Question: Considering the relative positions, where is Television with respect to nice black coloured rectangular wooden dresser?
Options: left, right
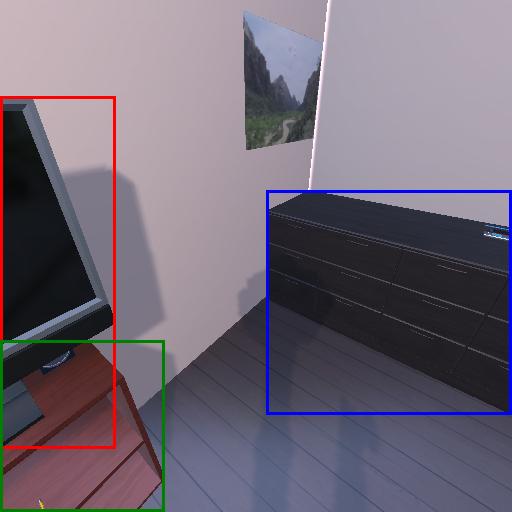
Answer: left